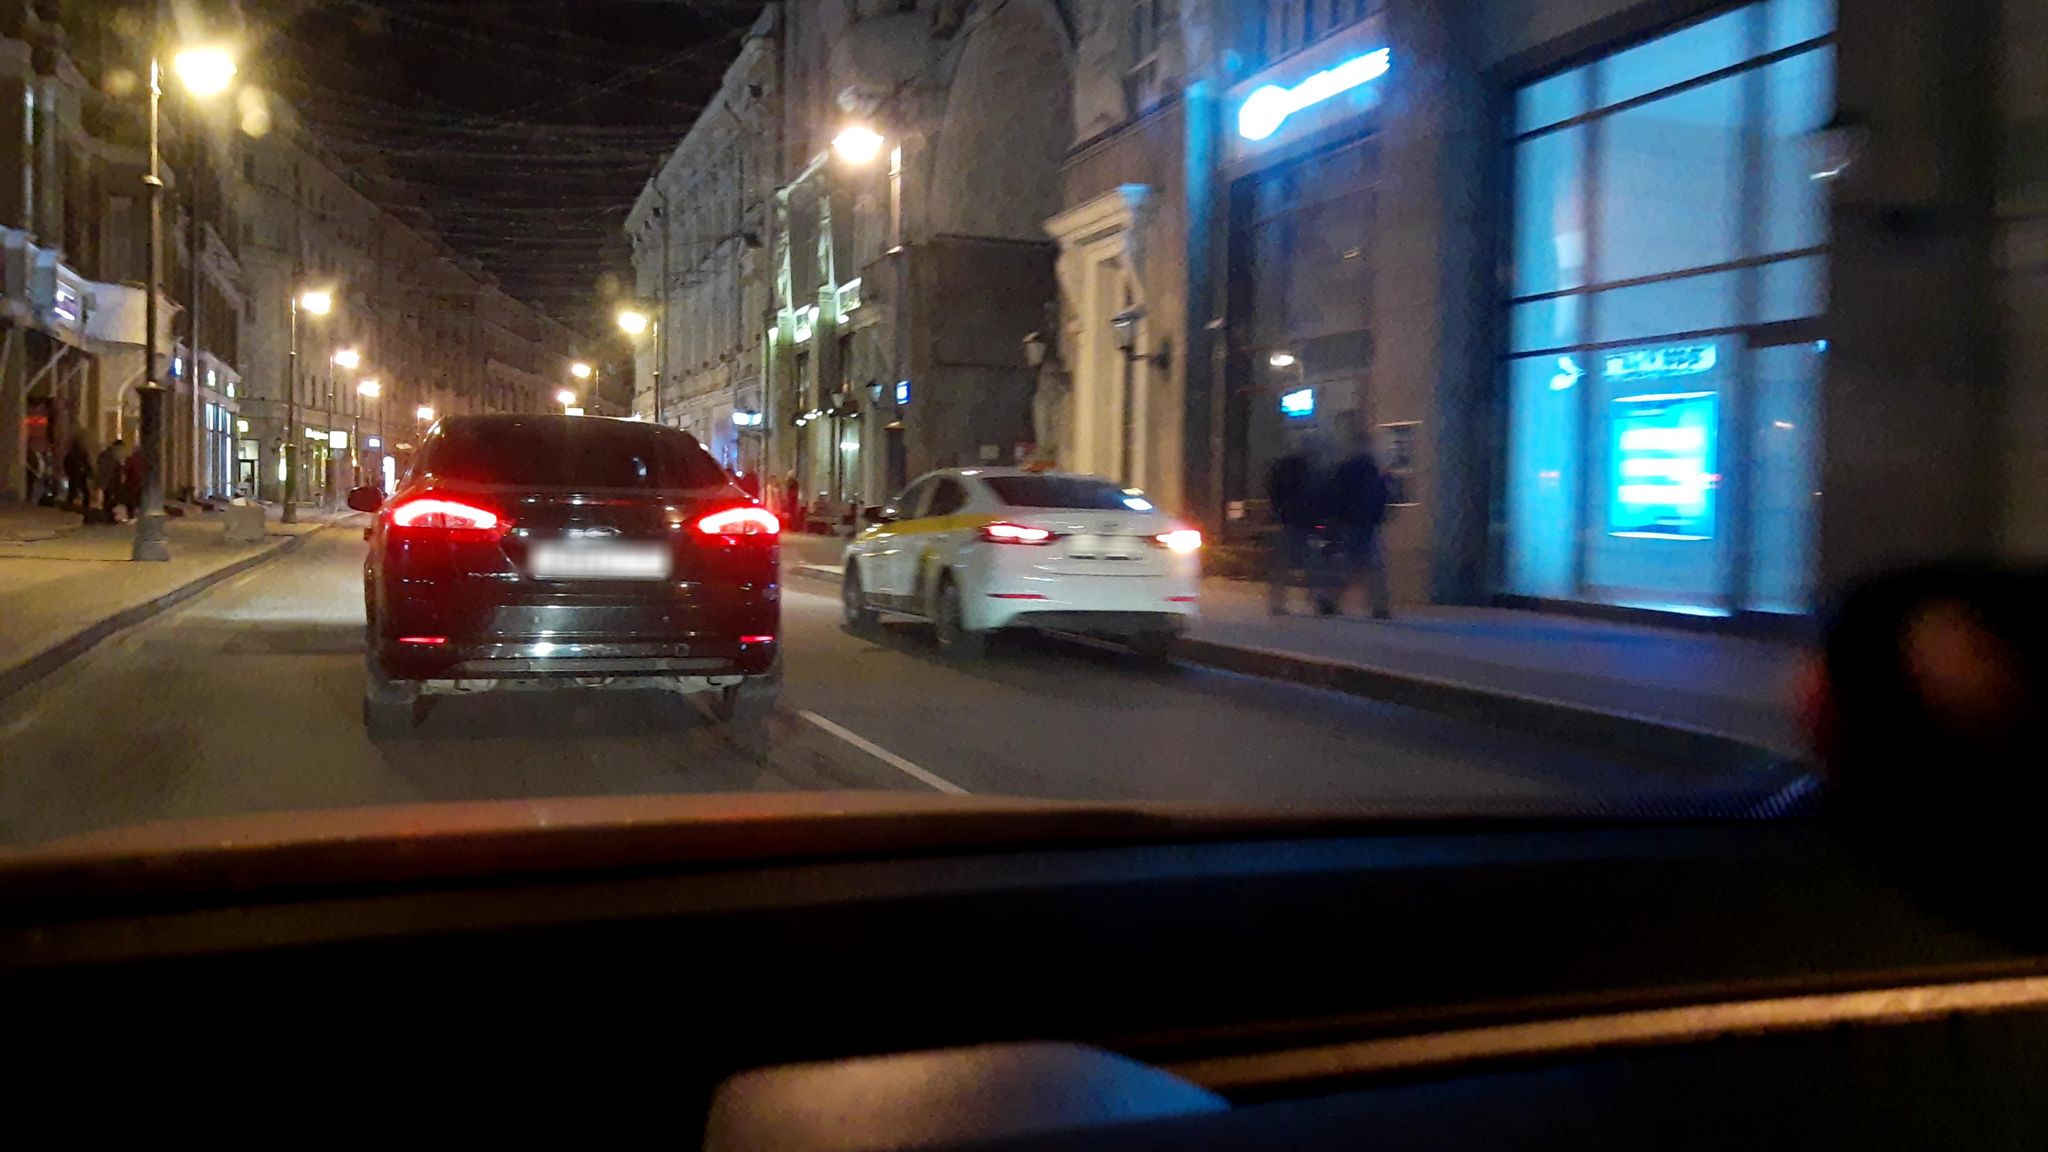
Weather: clear
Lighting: night
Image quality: slightly poor
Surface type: driving surface
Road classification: footway
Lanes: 2
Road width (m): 3.5
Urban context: urban centre
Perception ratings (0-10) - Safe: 3.56, Lively: 6.83, Beautiful: 1.03, Boring: 2.6, Depressing: 6.66, Wealthy: 3.88